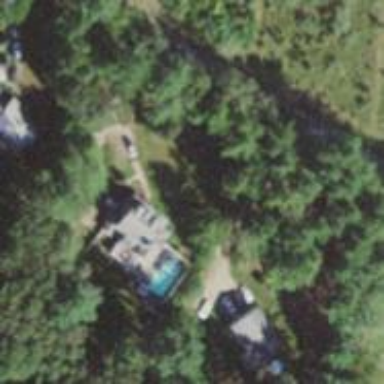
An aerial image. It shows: Residential driveway.